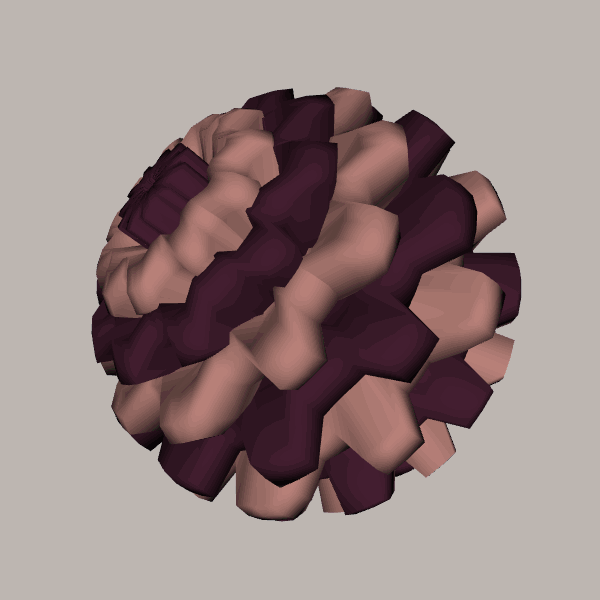
Background: light